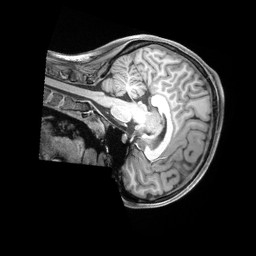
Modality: T1w
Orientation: sagittal
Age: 21
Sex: female
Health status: ill
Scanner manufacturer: siemens
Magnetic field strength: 3 T
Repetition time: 2.2 s
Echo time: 0.00218 s